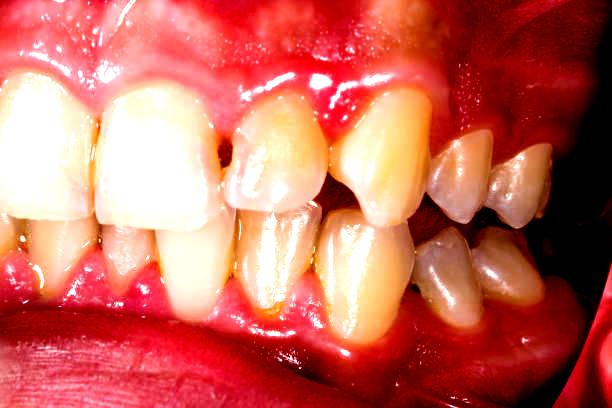
Condition: Gingivitis